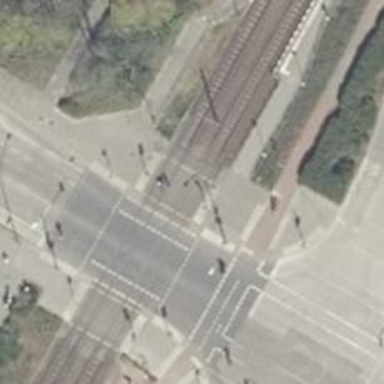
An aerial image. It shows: Tram crossing with traffic signals.